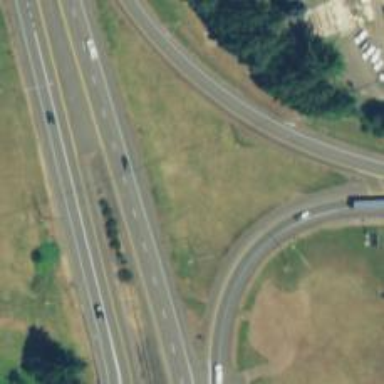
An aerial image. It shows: Trunk link highway.